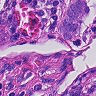
Metastatic tissue present: yes